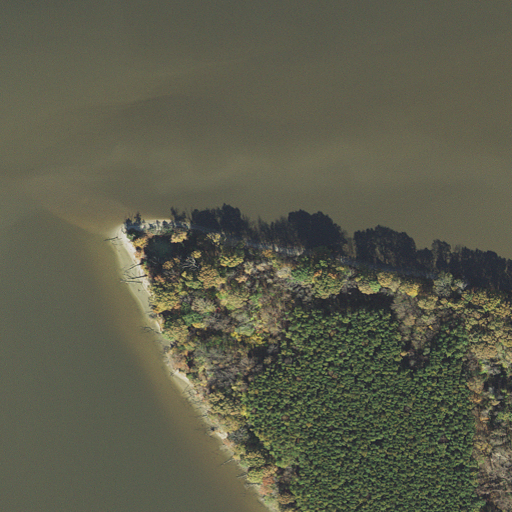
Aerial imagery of cape in Maryland named Fourth Point containing open water, evergreen forest, mixed forest, herbaceous wetlands, woody wetlands, and deciduous forest